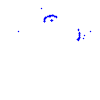
Particle: proton